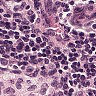
Metastatic tissue present: no